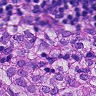
Metastatic tissue present: yes